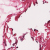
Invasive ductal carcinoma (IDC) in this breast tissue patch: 0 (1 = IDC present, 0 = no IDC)